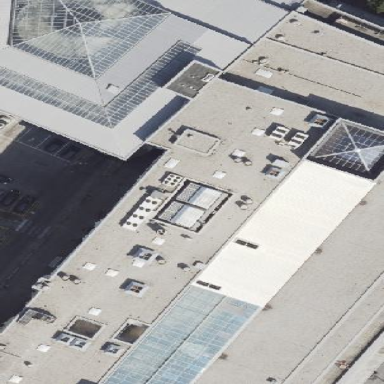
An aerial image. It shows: Part of building.